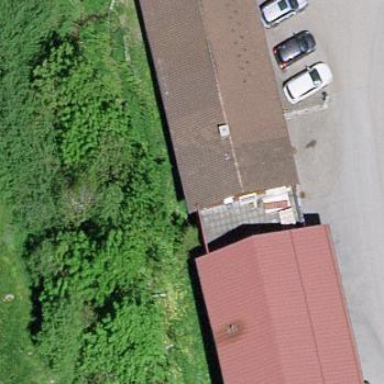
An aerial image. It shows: Building that houses car repair shop.